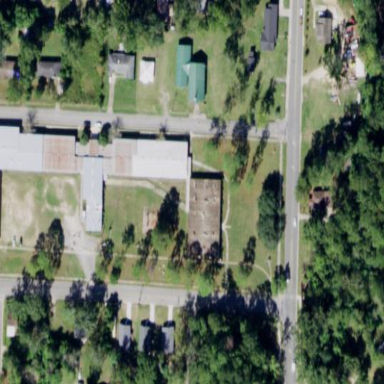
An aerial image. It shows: School building.